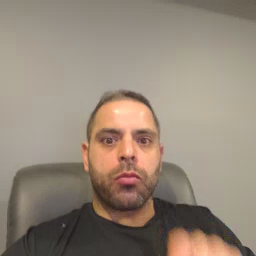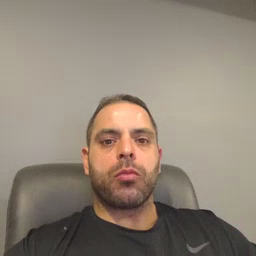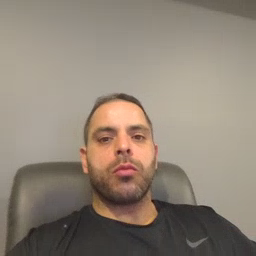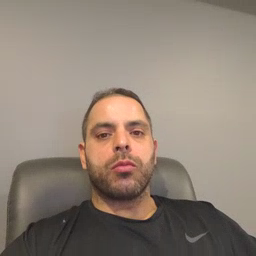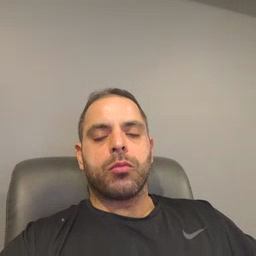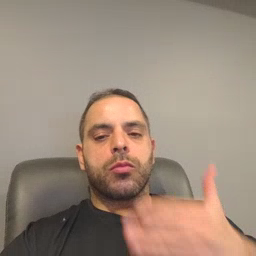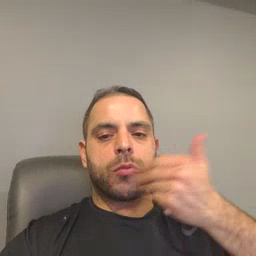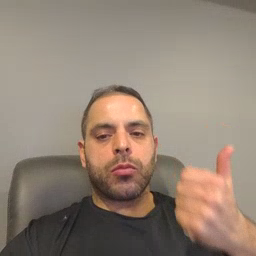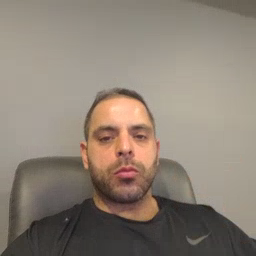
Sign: better